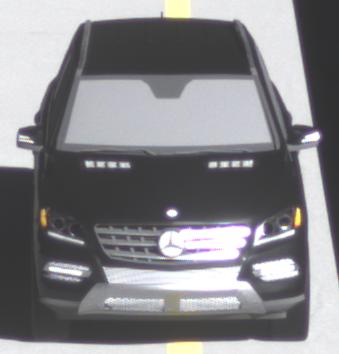
Make: Mercedes-Benz
Model: ML 350
Detailed model: M-Class (166)
Model produced from: 2011/11
Model produced until: 2014/10
Doors: 5
Color: black
Road condition: wet road
Daytime: midday
Contrast: high contrast